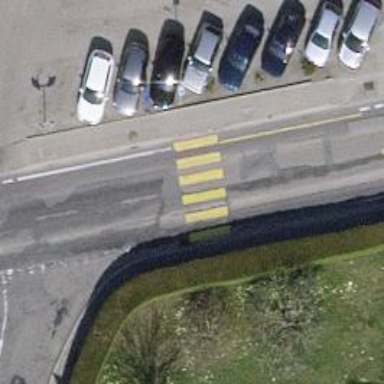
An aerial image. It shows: Zebra crossing on the road.